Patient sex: F
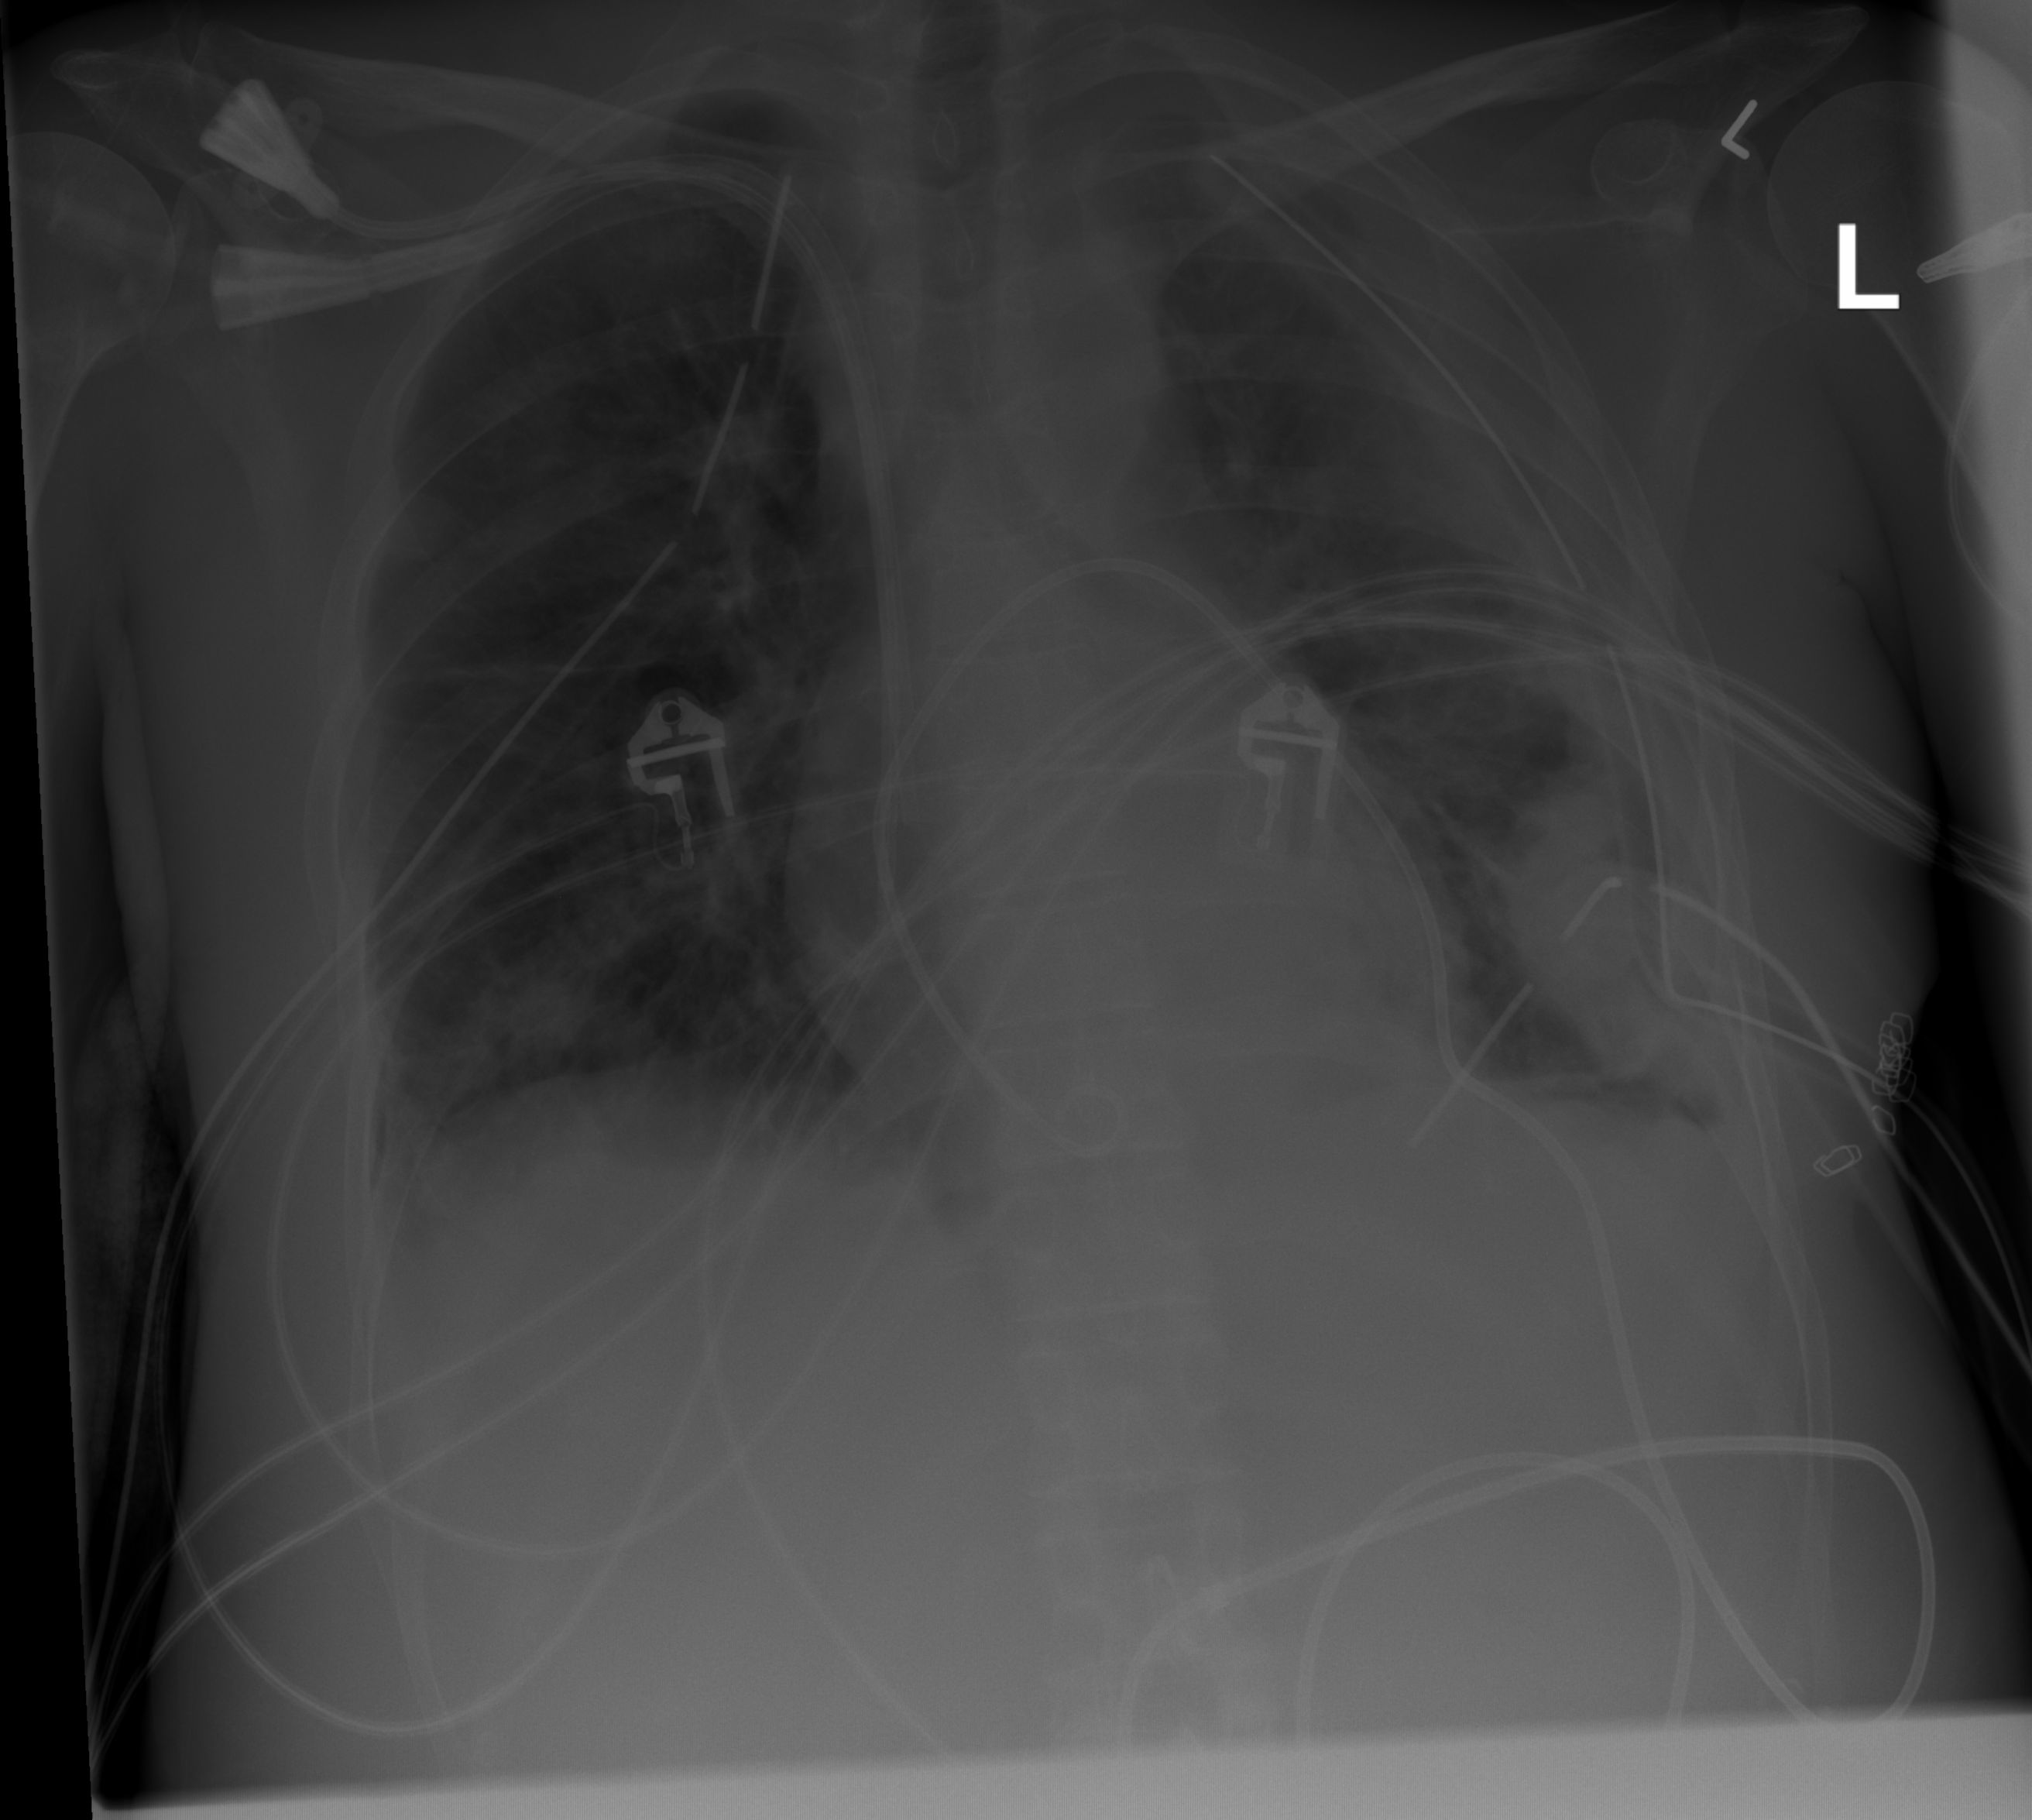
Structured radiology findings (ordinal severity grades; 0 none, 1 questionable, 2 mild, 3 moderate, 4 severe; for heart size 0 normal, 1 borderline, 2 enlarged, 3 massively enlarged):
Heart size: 0
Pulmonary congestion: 2
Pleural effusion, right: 1
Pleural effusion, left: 1
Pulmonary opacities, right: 1
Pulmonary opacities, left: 1
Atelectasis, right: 2
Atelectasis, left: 2